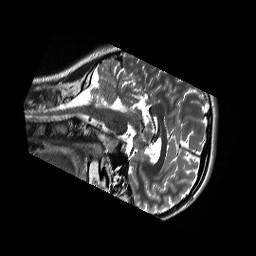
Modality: T2w
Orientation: sagittal
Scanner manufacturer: siemens
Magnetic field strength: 3 T
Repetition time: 13.52 s
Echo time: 0.088 s